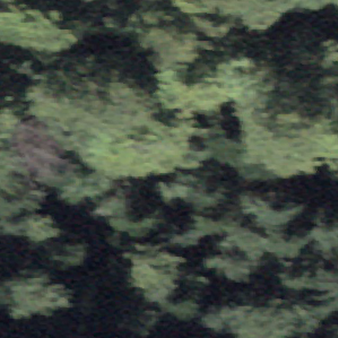
Label: other